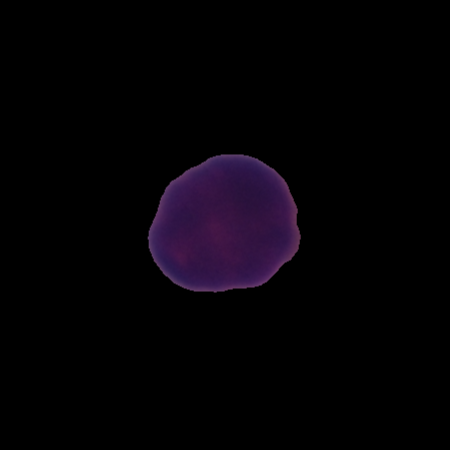
Label: healthy